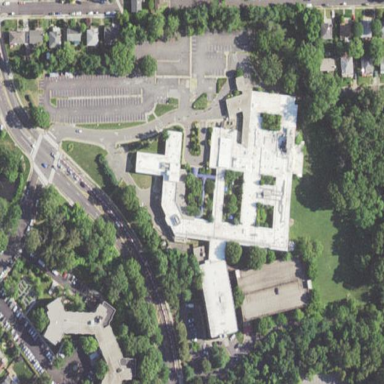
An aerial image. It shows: Healthcare clinic is depicted in the image.